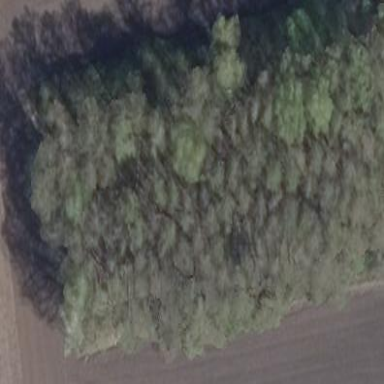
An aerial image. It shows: Forest with broadleaved trees.